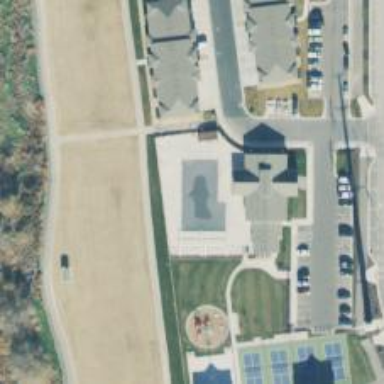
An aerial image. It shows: Apartment building located near sports center with focus on swimming.